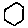
Label: hexagon